Field crop: tomato
Growth stage: 1
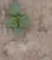
Species: solanum